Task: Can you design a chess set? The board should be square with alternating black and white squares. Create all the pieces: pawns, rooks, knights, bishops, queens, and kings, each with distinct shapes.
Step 2436:
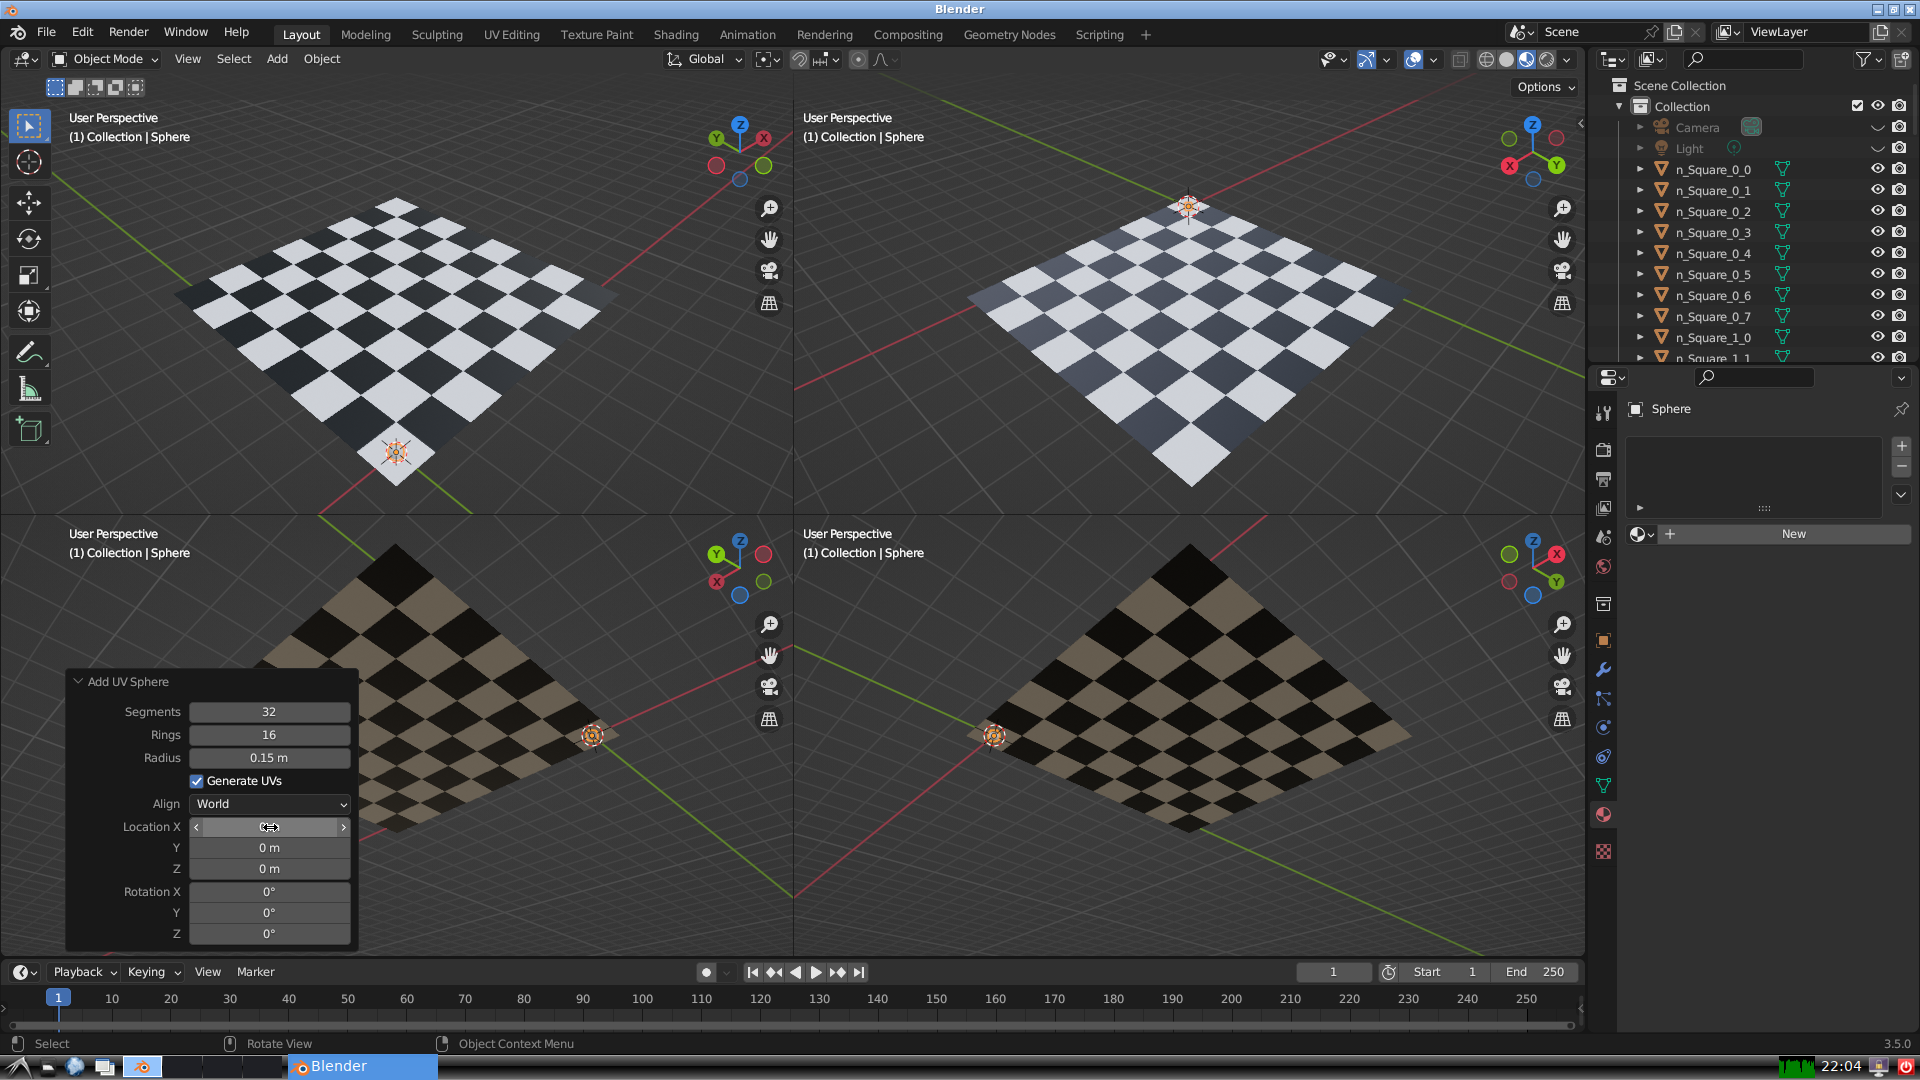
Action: {"mouse_move": [270, 849]}